Question: I have an adapter with the ViewHolder pattern. It has a TextView and an ImageView. I have to do some check with database in the adapter to show the ImageView or not.
The problem is that is set the visibility to View.VISIBLE also to other ImageView in other positions. I'm sure that my database doesn't contain those data related to those imageview, but only to the one that is correctly set.
Here is my code (I deleted the part of the textview's set because it worked well):
'''
public class ChaptersAdapter extends ArrayAdapter<List> {
private final Context context;
private final ArrayList<List> list;
ViewHolder viewHolder;
DatabaseHandler dh;
SQLiteDatabase db;
ArrayList<BookmarksHandler> bookmarksAL;
public ChaptersAdapter(Context context, ArrayList<List> list) {
super(context, R.layout.chaptersadapter, list);
this.context = context;
this.list = list;
}
static class ViewHolder{
TextView titolo;
ImageView imageView;
}
@Override
public View getView(int position, View rowView, ViewGroup parent) {
dh = new DatabaseHandler(context);
db = dh.getWritableDatabase();
bookmarksAL = dh.getAllBookmarks(db);
List chapters = getItem(position);
if(rowView==null){
LayoutInflater inflater = (LayoutInflater) context.getSystemService(Context.LAYOUT_INFLATER_SERVICE);
rowView = inflater.inflate(R.layout.chaptersadapter, parent, false);
viewHolder = new ViewHolder();
viewHolder.titolo = (TextView) rowView.findViewById(R.id.textView);
viewHolder.imageView = (ImageView) rowView.findViewById(R.id.imageView);
rowView.setTag(viewHolder);
}
else {
viewHolder = (ViewHolder) rowView.getTag();
}
for(int i = 0; i<bookmarksAL.size(); i++){
if(bookmarksAL.get(i).getId_chapter().equals((String)chapters.get(3))){
viewHolder.imageView.setVisibility(View.VISIBLE);
}
}
return rowView;
}
}
'''
And here is a screen of what i mean:

Only the imageview with circle has to be added, not the one with X above. If i scroll down the listview, the viewholder set the visibility to visible also to other imageviews that aren't in my database.
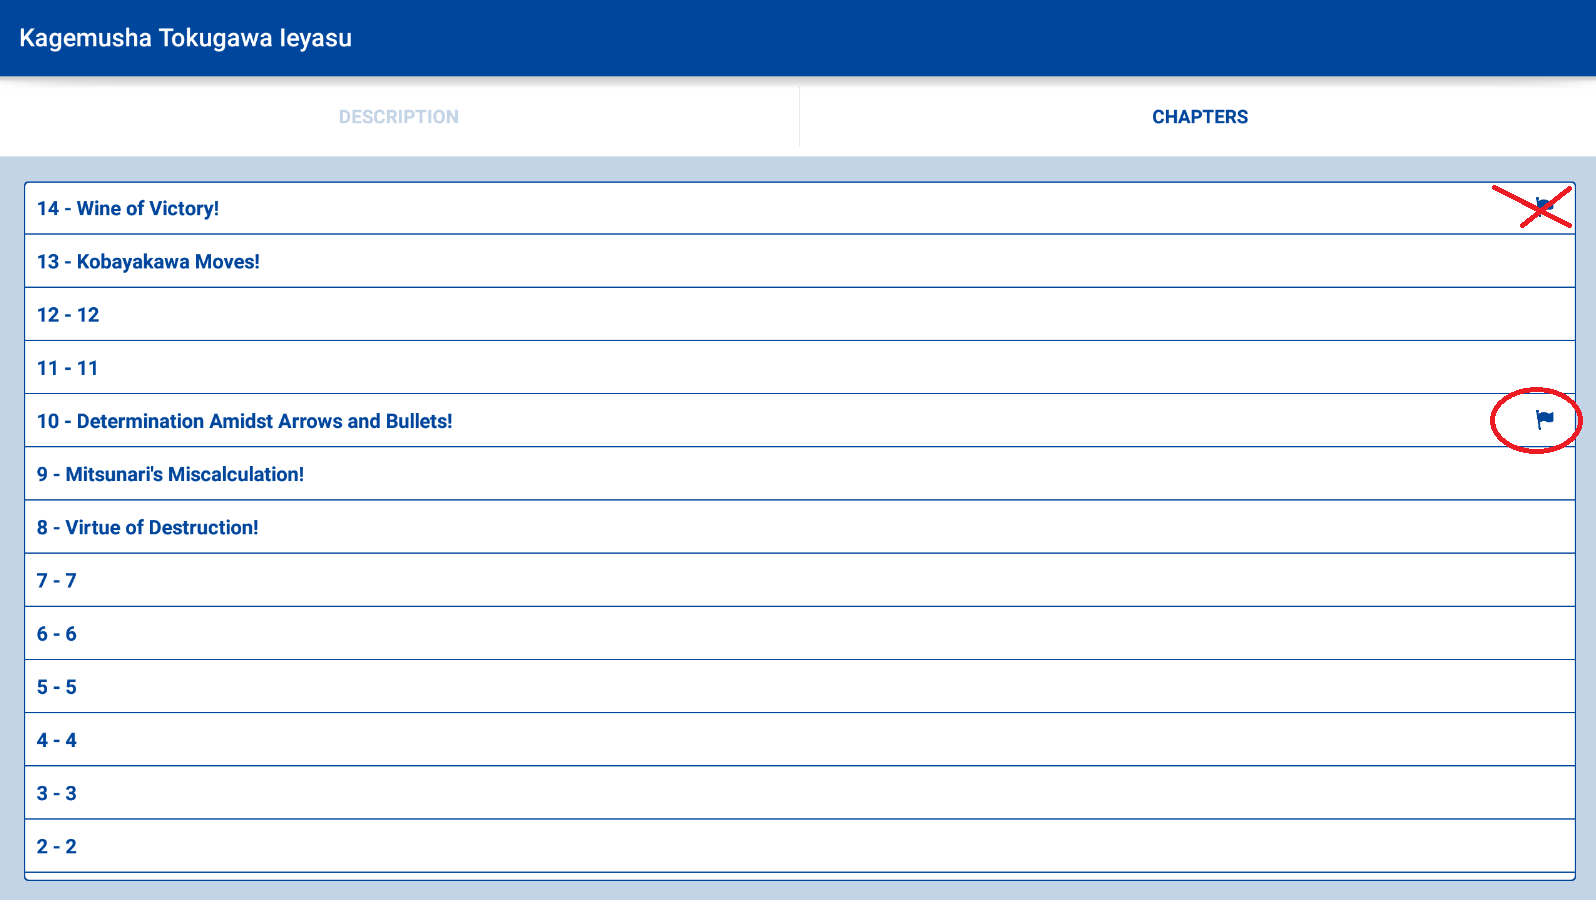
Answer: it is the normal behavior of the 'ListView', due to its recycling mechanism. Reset the 'ImageView''s visibility if the condition is not met
'''
for(int i = 0; i<bookmarksAL.size(); i++){
if(bookmarksAL.get(i).getId_chapter().equals((String)chapters.get(3))) {
viewHolder.imageView.setVisibility(View.VISIBLE);
break;
} else {
viewHolder.imageView.setVisibility(View.GONE);
}
}
'''